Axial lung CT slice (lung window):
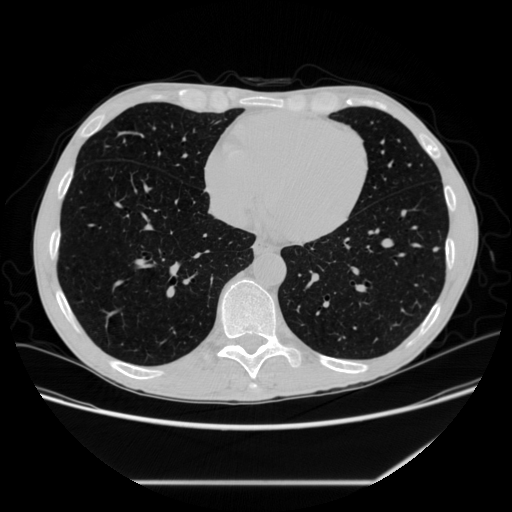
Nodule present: yes
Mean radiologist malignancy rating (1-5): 2